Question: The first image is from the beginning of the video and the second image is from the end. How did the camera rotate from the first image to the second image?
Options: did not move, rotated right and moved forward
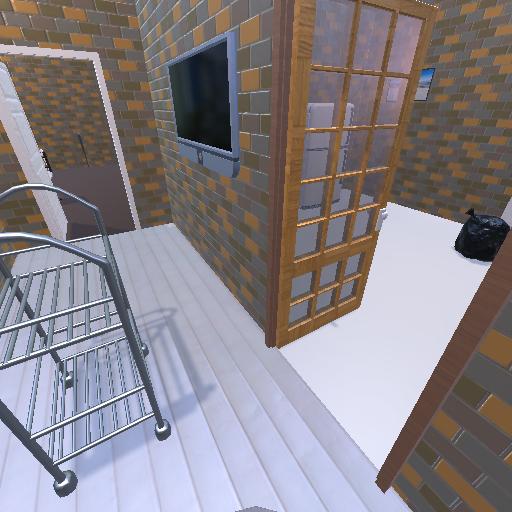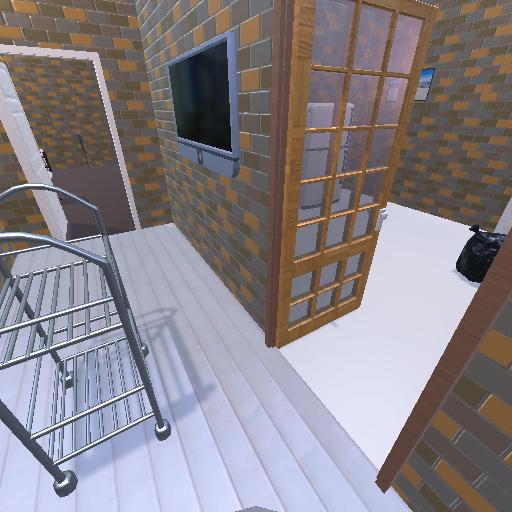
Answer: did not move